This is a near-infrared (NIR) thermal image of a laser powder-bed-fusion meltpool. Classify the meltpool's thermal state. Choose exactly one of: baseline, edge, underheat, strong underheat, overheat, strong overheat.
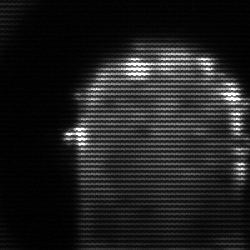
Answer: baseline